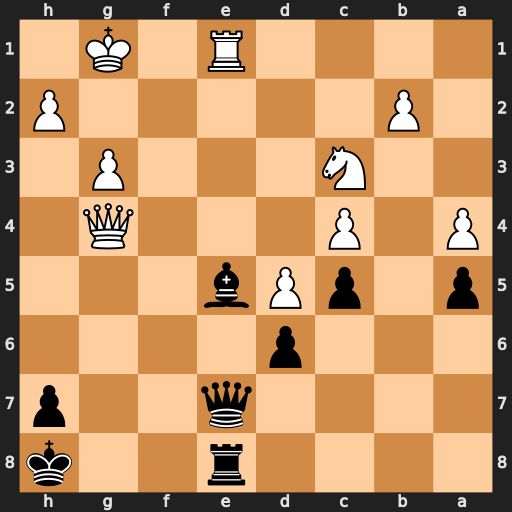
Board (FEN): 4r2k/4q2p/3p4/p1pPb3/P1P3Q1/2N3P1/1P5P/4R1K1
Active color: b
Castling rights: -
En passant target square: -
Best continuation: Bd4+ Qxd4+ cxd4 Rxe7 Rxe7